Question: I have a dataframe like this:

how can i get the list like:
'[[2017-08-01,1.18263,1.18266,1.18109,1.18113], ......, [2017-08-18,1.18263,1.18266,1.18109,1.18113]]'
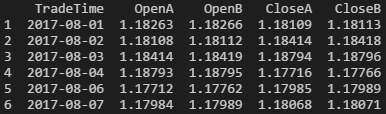
Answer: <URL>'